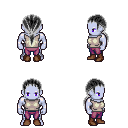
a pixel art fantasy rpg character, male body template, dark elf, purple skin, white sleeveless shirt, magenta pants, gray ponytail hairstyle, brown shoes, four views (front, back, left, right), 2x2 character sprite sheet, small pixel art, hard edges, no anti-aliasing